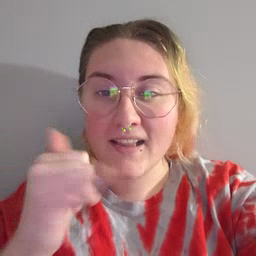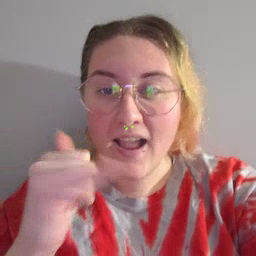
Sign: yellow